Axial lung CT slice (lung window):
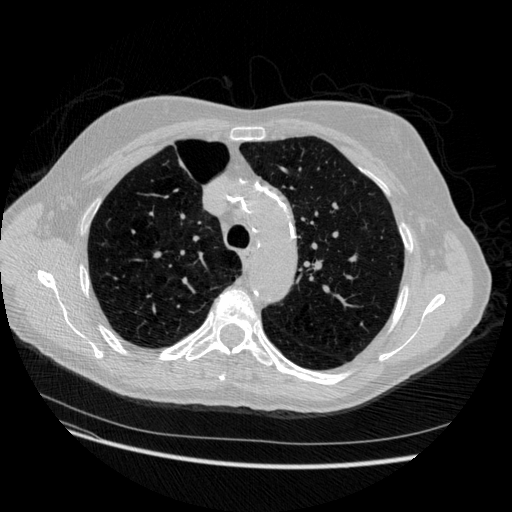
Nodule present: no